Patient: sex F, age 44
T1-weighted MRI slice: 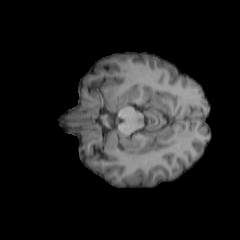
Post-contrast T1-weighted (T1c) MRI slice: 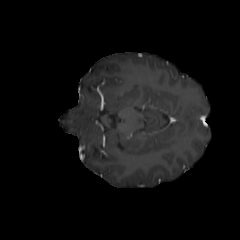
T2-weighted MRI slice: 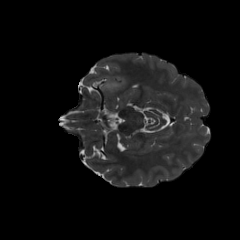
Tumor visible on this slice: yes
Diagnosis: Oligodendroglioma, IDH-mutant, 1p/19q-codeleted
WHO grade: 2